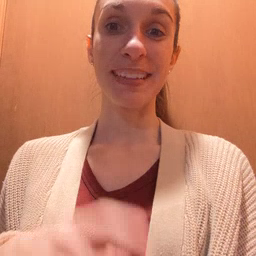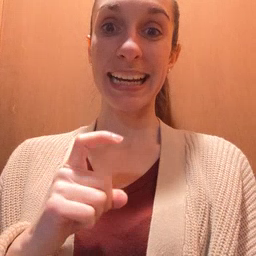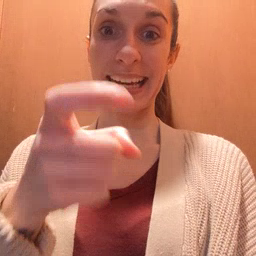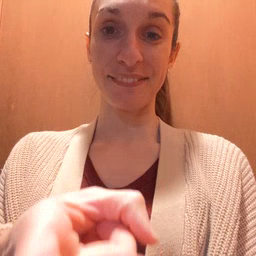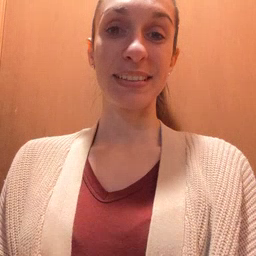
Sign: give